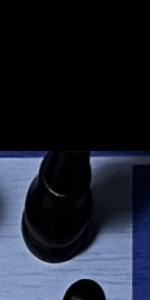
Label: King_Black